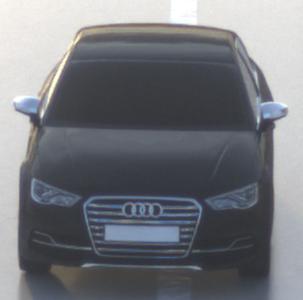
Make: Audi
Model: S3
Detailed model: 8V
Model produced from: 2013
Model produced until: 2020
Doors: 4
Color: black
Road condition: wet road
Daytime: sunrise or sunset
Contrast: low contrast